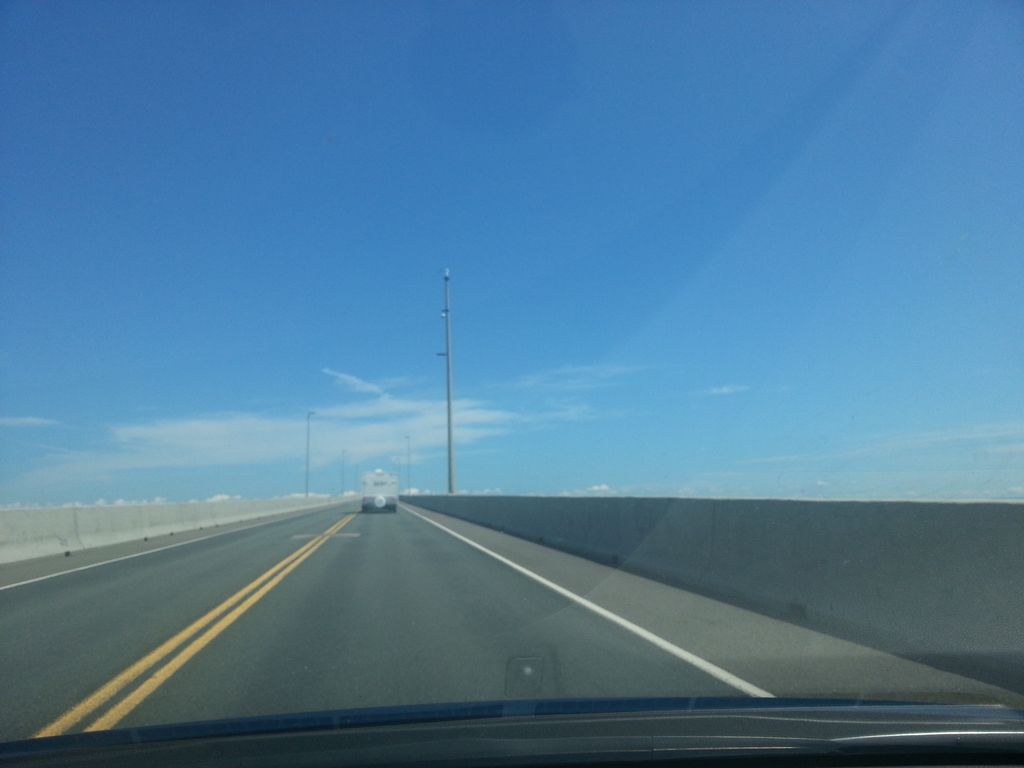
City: charlottetown